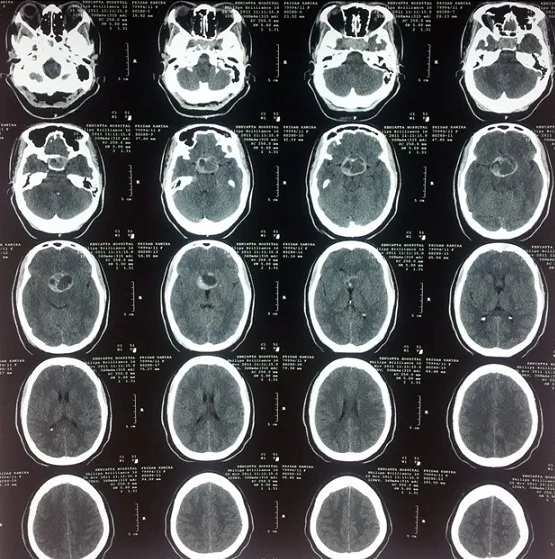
CT scan with contrast. Axial slices.
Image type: radiology (ct)